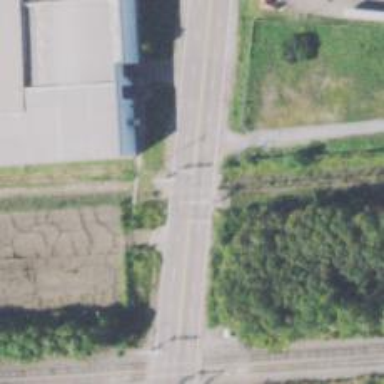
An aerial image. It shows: Disused railway siding.